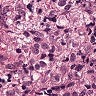
Metastatic tissue present: yes